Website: macys
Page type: review-order
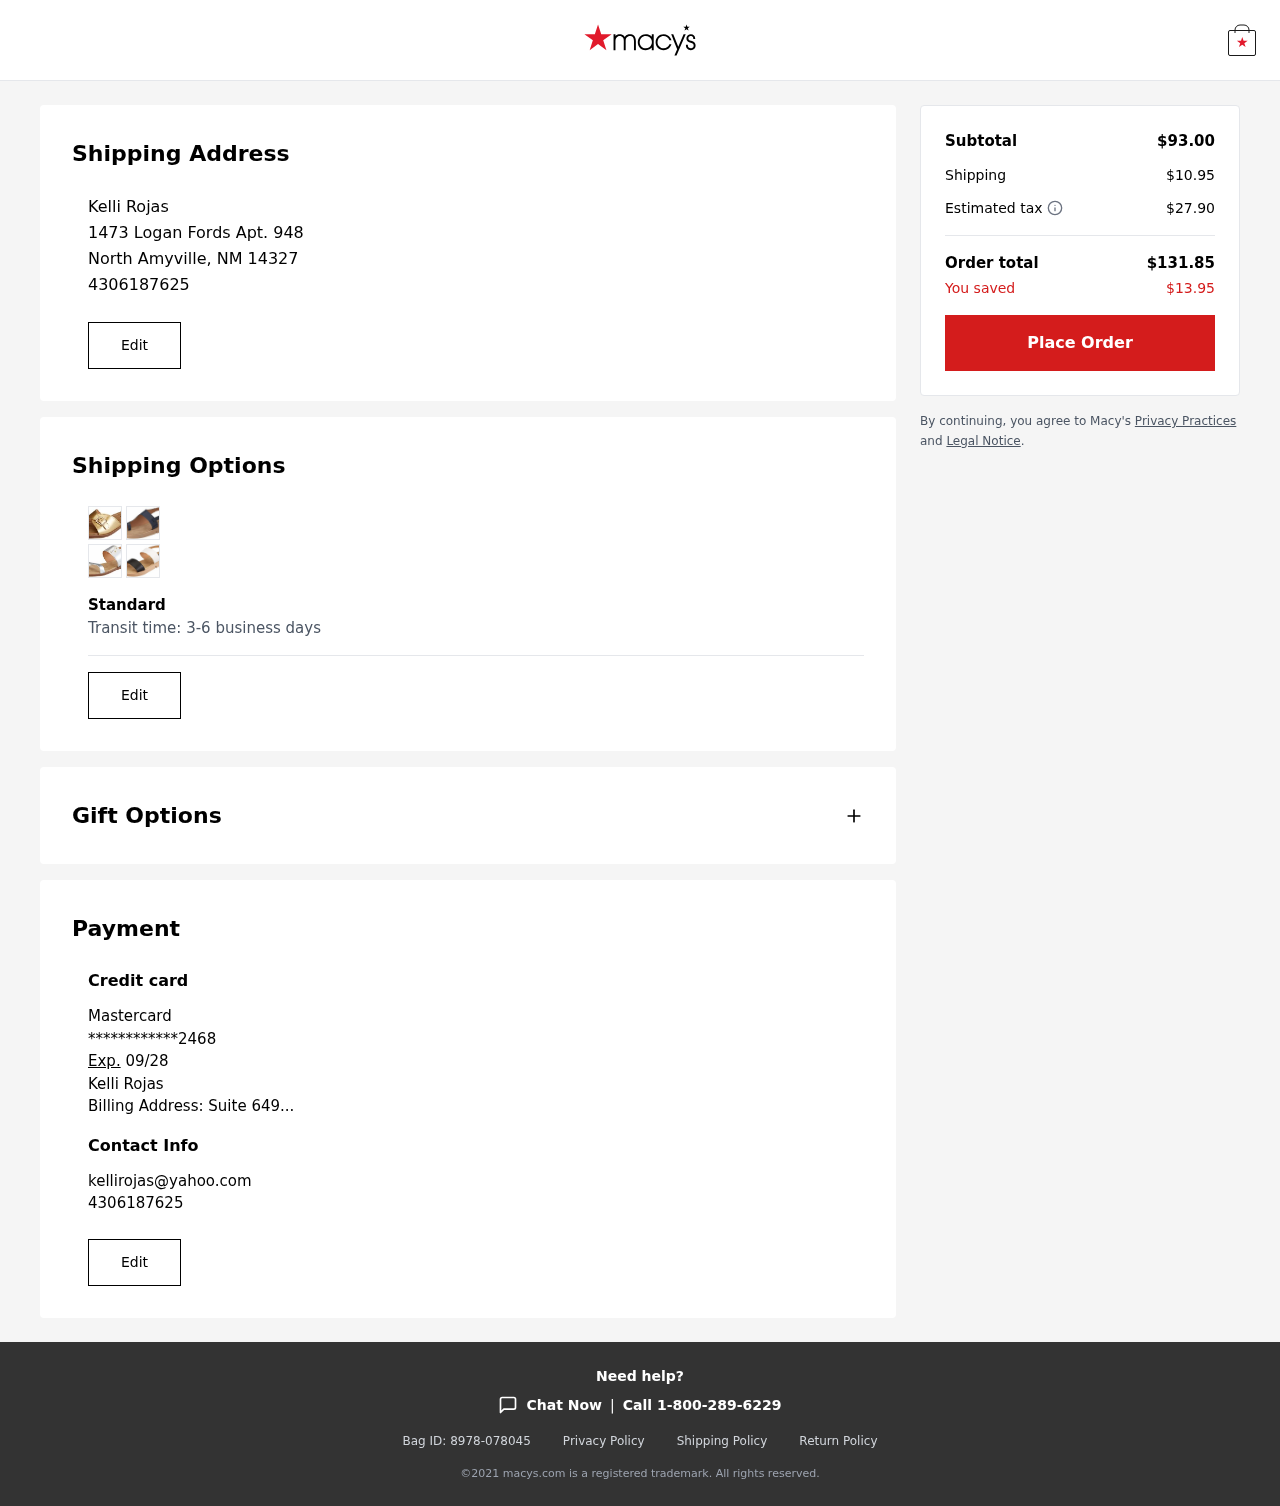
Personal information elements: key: PII_CARD_EXPIRY
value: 09/28
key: PII_CARD_LAST4
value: ************2468
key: PII_CARD_TYPE
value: Mastercard
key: PII_EMAIL2
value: kellirojas@yahoo.com
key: PII_FULLNAME
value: Kelli Rojas
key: PII_FULLNAME2
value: Kelli Rojas
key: PII_PHONE
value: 4306187625
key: PII_PHONE2
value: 4306187625
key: PII_STREET
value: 1473 Logan Fords Apt. 948
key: PII_STREET2
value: Suite 649...
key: PII_CITY_STATE_ZIP
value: North Amyville, NM 14327
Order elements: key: ORDER_SUBTOTAL
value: $93.00
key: ORDER_SHIPPING_COST
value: $10.95
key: ORDER_TAX
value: $27.90
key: ORDER_TOTAL
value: $131.85
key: ORDER_SAVINGS
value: $13.95